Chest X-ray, AP view. Patient: 74 years old, sex F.
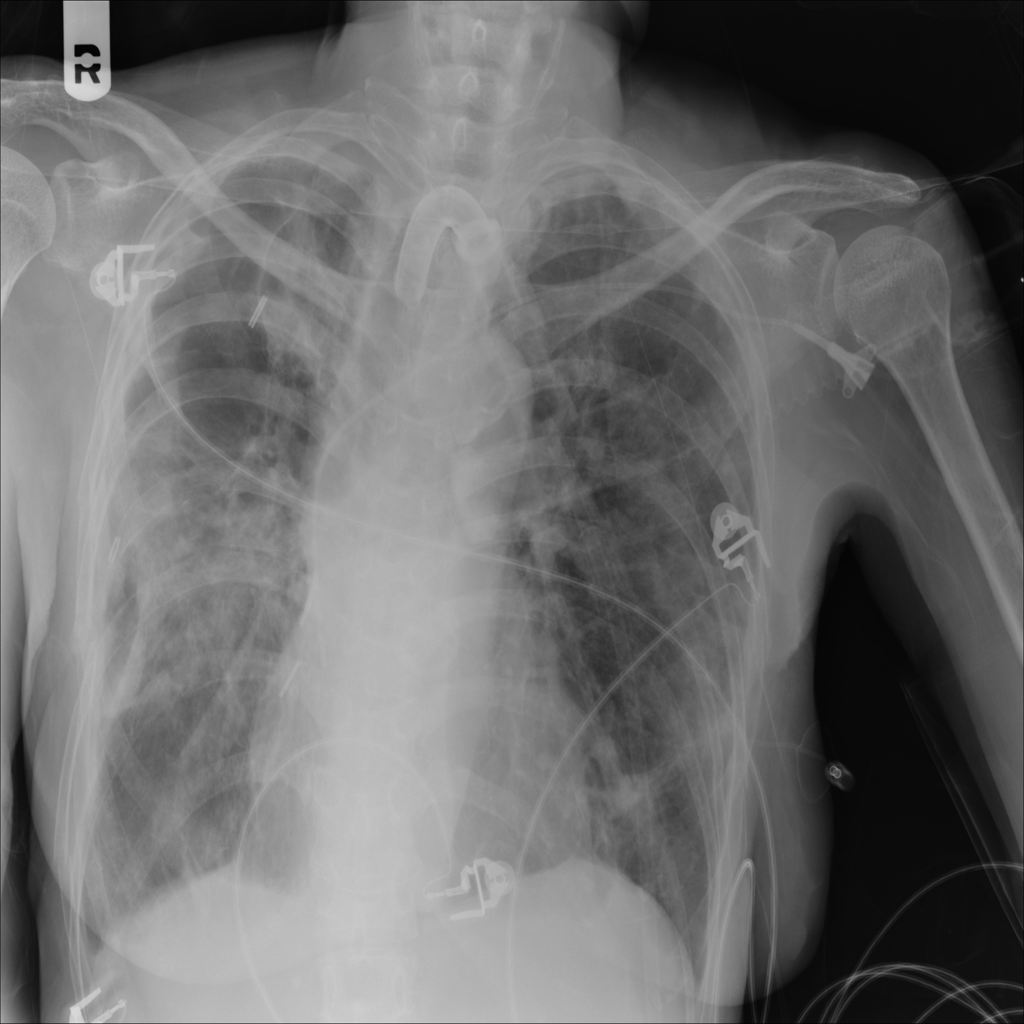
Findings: Infiltration